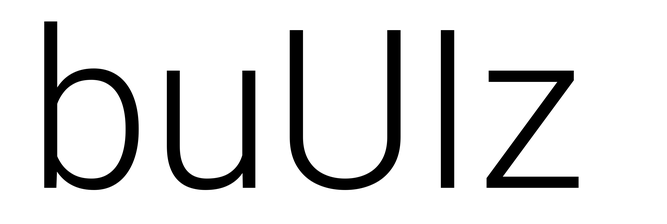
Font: Roboto_Light